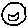
Label: smiley face